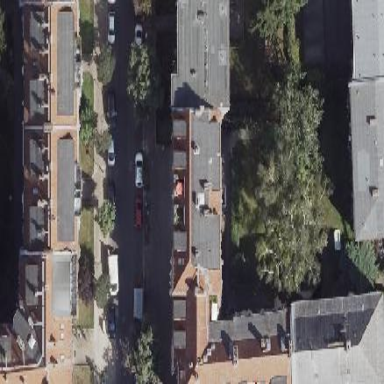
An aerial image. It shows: Hipped-roof building with apartments.